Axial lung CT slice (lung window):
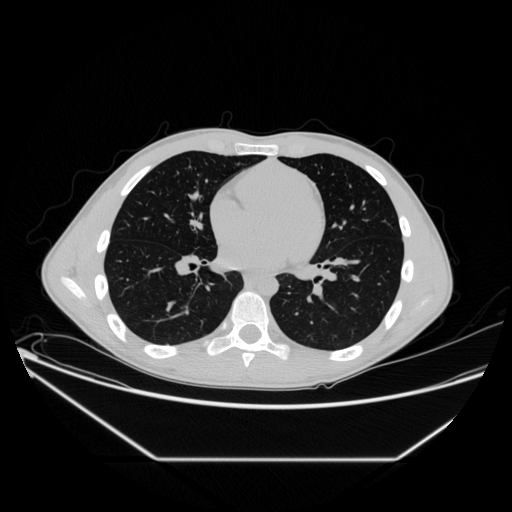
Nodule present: no